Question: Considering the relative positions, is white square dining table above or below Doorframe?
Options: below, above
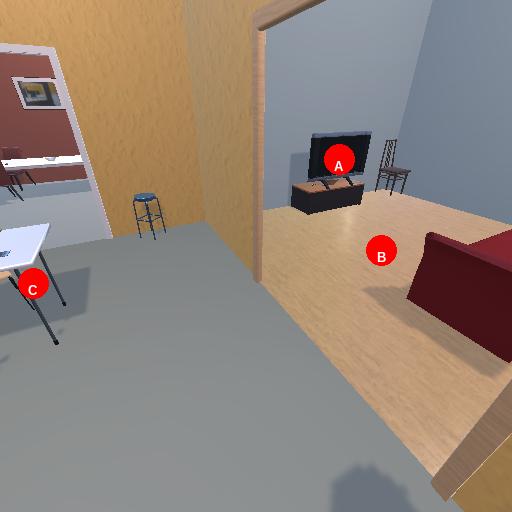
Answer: below